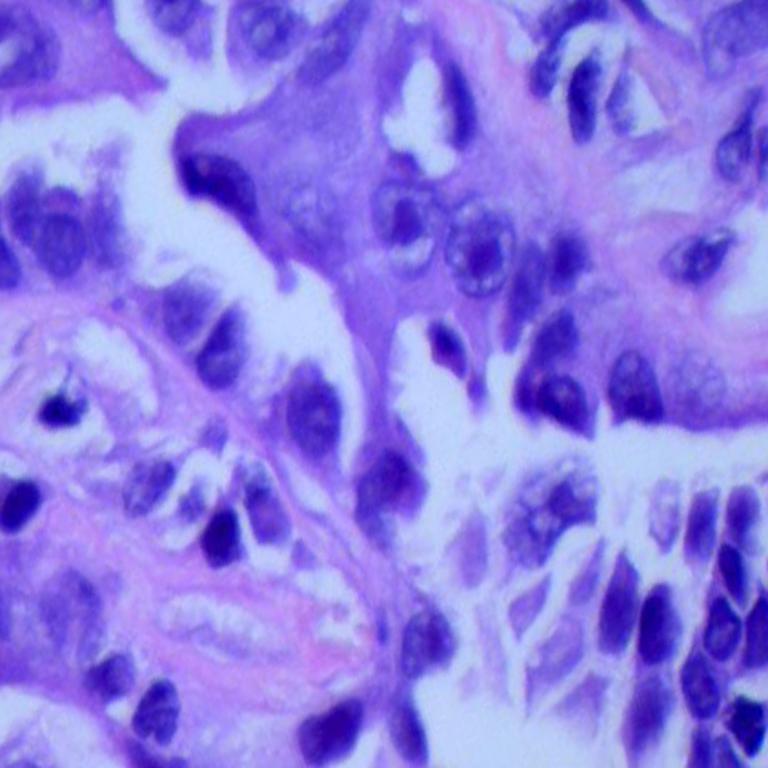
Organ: lung
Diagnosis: adenocarcinomas